Question: I have created a plot like <URL> with 'ggplot2' package and 'facet_wrap' function, and I would like to suppress some of the x-axis text to make it more legible.
For example, here it would be more legible if the x-axis scales appeared only on boxes D, F, H and J.
How could I do that? Thanks in advance!
: the reproducible code
'''
library(ggplot2)
d <- ggplot(diamonds, aes(carat, price, fill = ..density..)) +
xlim(0, 2) + stat_binhex(na.rm = TRUE) + theme(aspect.ratio = 1)
d + facet_wrap(~ color, nrow = 1)
'''

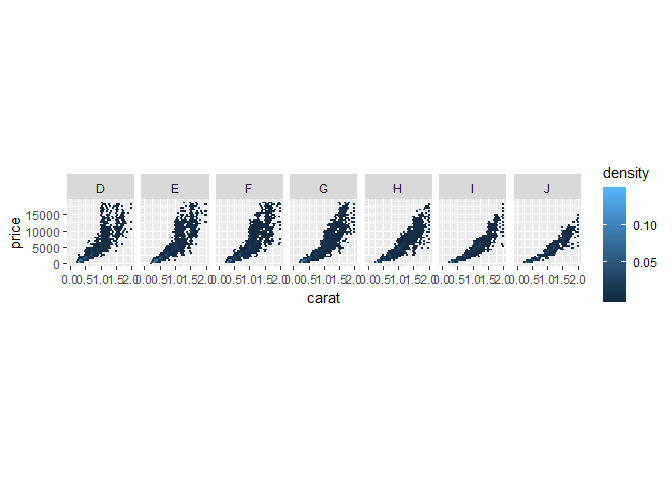
Answer: If you're willing to work at the grid/grob-level, it's definitely doable.
First, we assign a ggplot object with your faceted plot
'''
my_plot <- d + facet_wrap(~ color, nrow = 1)
'''
Then, we load up gtable so we can use/manipulate the lower-level objects.
'''
library(gtable)
## Loading required package: grid
'''
Now, we extract the ggplot object into a TableGrob (apologies for the long-ish output, but I think it helps show the underlying structure of the facet plots):
'''
plot_tab <- ggplotGrob(my_plot)
print(plot_tab)
## TableGrob (8 x 25) "layout": 33 grobs
## z cells name grob
## 1 0 ( 1- 8, 1-25) background rect[plot.background.rect.263]
## 2 1 ( 4- 4, 4- 4) panel-1 gTree[panel-1.gTree.53]
## 3 2 ( 4- 4, 7- 7) panel-2 gTree[panel-2.gTree.68]
## 4 3 ( 4- 4,10-10) panel-3 gTree[panel-3.gTree.83]
## 5 4 ( 4- 4,13-13) panel-4 gTree[panel-4.gTree.98]
## 6 5 ( 4- 4,16-16) panel-5 gTree[panel-5.gTree.113]
## 7 6 ( 4- 4,19-19) panel-6 gTree[panel-6.gTree.128]
## 8 7 ( 4- 4,22-22) panel-7 gTree[panel-7.gTree.143]
## 9 8 ( 3- 3, 4- 4) strip_t-1 absoluteGrob[strip.absoluteGrob.211]
## 10 9 ( 3- 3, 7- 7) strip_t-2 absoluteGrob[strip.absoluteGrob.217]
## 11 10 ( 3- 3,10-10) strip_t-3 absoluteGrob[strip.absoluteGrob.223]
## 12 11 ( 3- 3,13-13) strip_t-4 absoluteGrob[strip.absoluteGrob.229]
## 13 12 ( 3- 3,16-16) strip_t-5 absoluteGrob[strip.absoluteGrob.235]
## 14 13 ( 3- 3,19-19) strip_t-6 absoluteGrob[strip.absoluteGrob.241]
## 15 14 ( 3- 3,22-22) strip_t-7 absoluteGrob[strip.absoluteGrob.247]
## 16 15 ( 4- 4, 3- 3) axis_l-1 absoluteGrob[axis-l-1.absoluteGrob.199]
## 17 16 ( 4- 4, 6- 6) axis_l-2 zeroGrob[axis-l-2.zeroGrob.200]
## 18 17 ( 4- 4, 9- 9) axis_l-3 zeroGrob[axis-l-3.zeroGrob.201]
## 19 18 ( 4- 4,12-12) axis_l-4 zeroGrob[axis-l-4.zeroGrob.202]
## 20 19 ( 4- 4,15-15) axis_l-5 zeroGrob[axis-l-5.zeroGrob.203]
## 21 20 ( 4- 4,18-18) axis_l-6 zeroGrob[axis-l-6.zeroGrob.204]
## 22 21 ( 4- 4,21-21) axis_l-7 zeroGrob[axis-l-7.zeroGrob.205]
## 23 22 ( 5- 5, 4- 4) axis_b-1 absoluteGrob[axis-b-1.absoluteGrob.150]
## 24 23 ( 5- 5, 7- 7) axis_b-2 absoluteGrob[axis-b-2.absoluteGrob.157]
## 25 24 ( 5- 5,10-10) axis_b-3 absoluteGrob[axis-b-3.absoluteGrob.164]
## 26 25 ( 5- 5,13-13) axis_b-4 absoluteGrob[axis-b-4.absoluteGrob.171]
## 27 26 ( 5- 5,16-16) axis_b-5 absoluteGrob[axis-b-5.absoluteGrob.178]
## 28 27 ( 5- 5,19-19) axis_b-6 absoluteGrob[axis-b-6.absoluteGrob.185]
## 29 28 ( 5- 5,22-22) axis_b-7 absoluteGrob[axis-b-7.absoluteGrob.192]
## 30 29 ( 7- 7, 4-22) xlab text[axis.title.x.text.249]
## 31 30 ( 4- 4, 2- 2) ylab text[axis.title.y.text.251]
## 32 31 ( 4- 4,24-24) guide-box gtable[guide-box]
## 33 32 ( 2- 2, 4-22) title text[plot.title.text.261]
'''
My negating-look-ahead-regex-fu is not working this morning, so if anyone with a shorter regex for this could edit it or comment that'd be awesome. Basically, we're filtering out the x-axis elements you don't want (print it again locally to see what's gone).
'''
plot_filtered <- gtable_filter(plot_tab,
"(background|panel|strip_t|axis_l|xlab|ylab|guide-box|title|axis_b-[1357])",
trim=FALSE)
'''
And, now we do the actual plotting:
'''
grid.newpage()
grid.draw(plot_filtered)
'''